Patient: sex F, age 48
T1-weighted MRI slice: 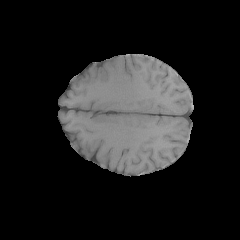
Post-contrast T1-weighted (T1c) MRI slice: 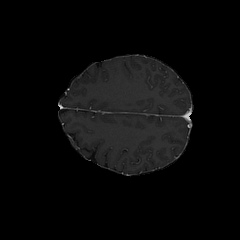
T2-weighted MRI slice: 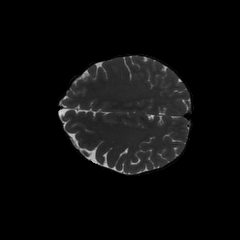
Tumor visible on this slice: no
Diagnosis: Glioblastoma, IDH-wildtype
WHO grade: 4